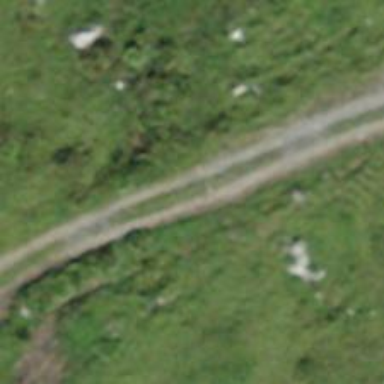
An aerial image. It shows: Gravel track with grade 3 tracktype.